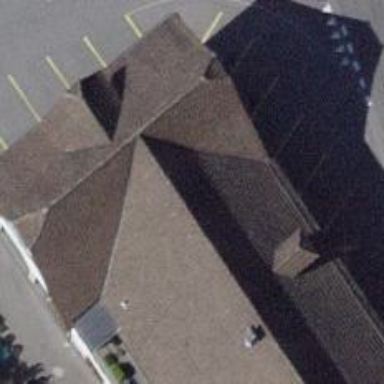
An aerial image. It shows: Restaurant.